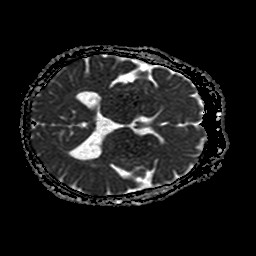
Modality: ADC
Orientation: axial
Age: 59
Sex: female
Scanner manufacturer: philips
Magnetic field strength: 1.5 T
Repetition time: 3.679 s
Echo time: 0.09411 s